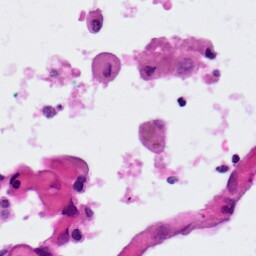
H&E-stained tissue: Lung